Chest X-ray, AP view. Patient: 43 years old, sex M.
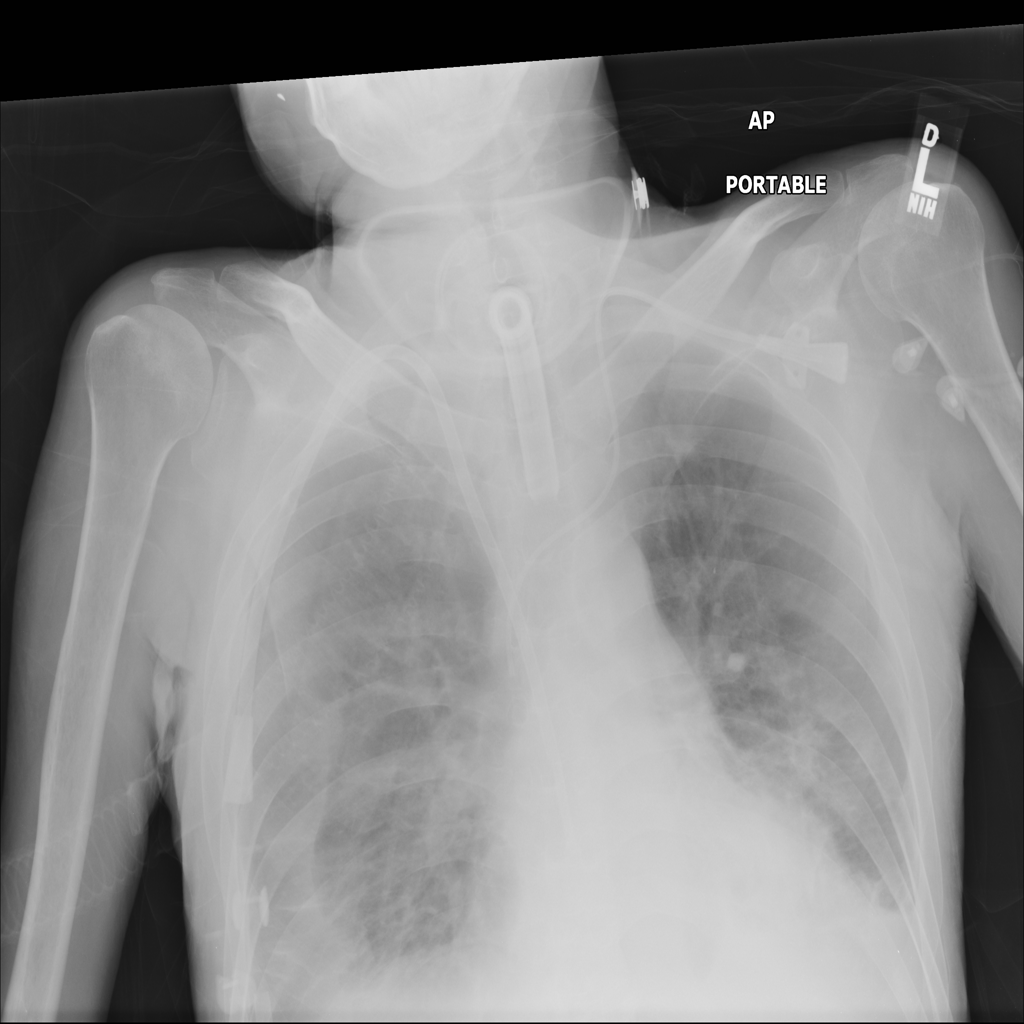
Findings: No Finding